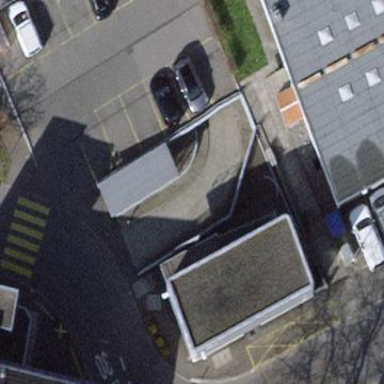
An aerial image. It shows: Parking available on the street side.